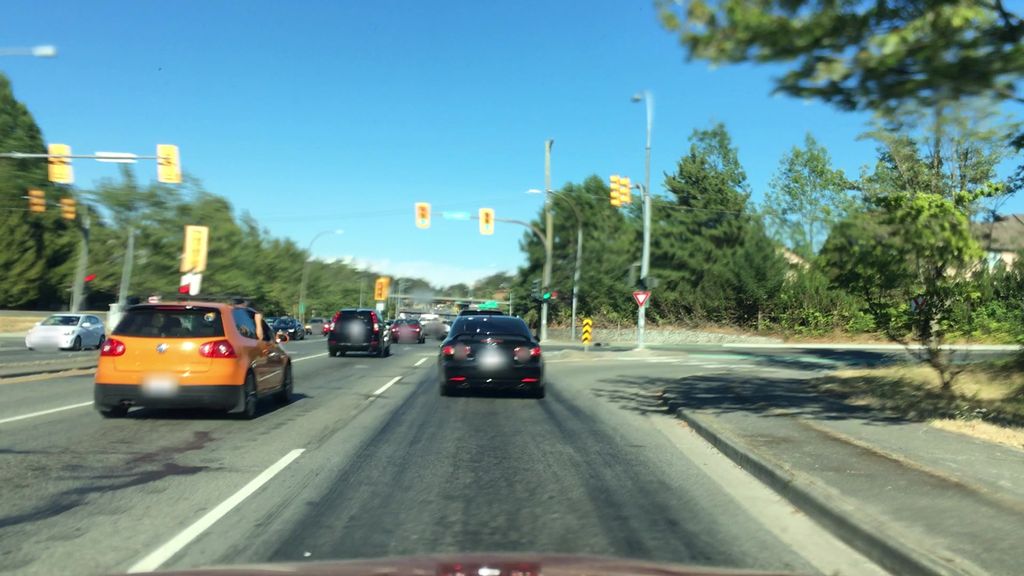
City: victoria